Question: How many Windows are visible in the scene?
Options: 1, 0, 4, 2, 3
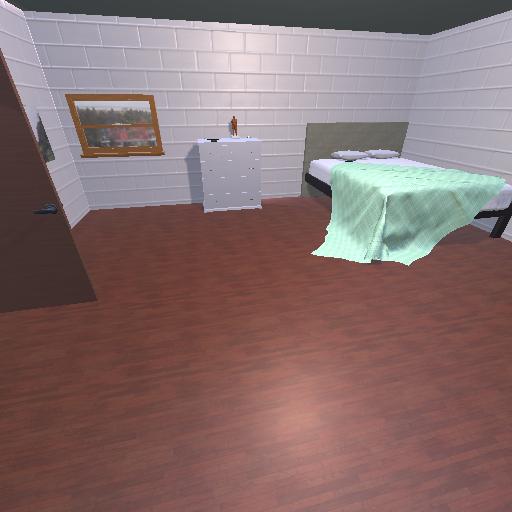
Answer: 1